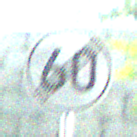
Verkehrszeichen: EndeGeschwindigkeit60
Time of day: Midday
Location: Outdoor (Suburban)
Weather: Clear
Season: NotSpecified
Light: Natural